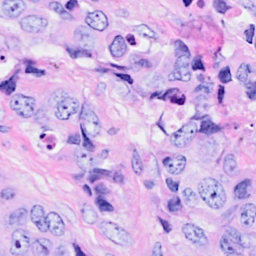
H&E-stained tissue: Breast